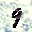
Label: 9